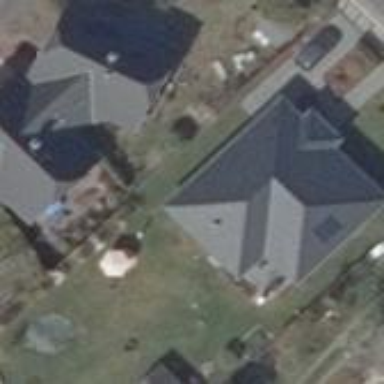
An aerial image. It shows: Detached building with hipped roof.